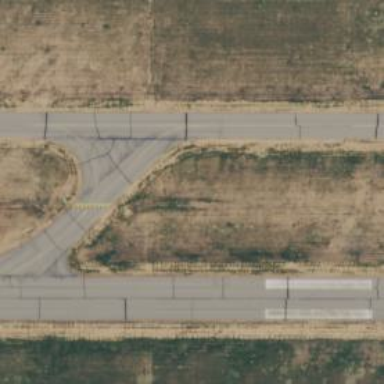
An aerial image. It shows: Image of taxiway at airport.